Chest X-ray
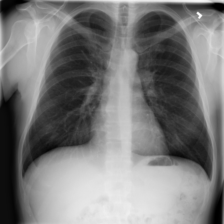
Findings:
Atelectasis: negative
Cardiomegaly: negative
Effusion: negative
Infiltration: negative
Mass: negative
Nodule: negative
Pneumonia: negative
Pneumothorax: negative
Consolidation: negative
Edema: negative
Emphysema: negative
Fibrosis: negative
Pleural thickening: negative
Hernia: negative